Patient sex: F
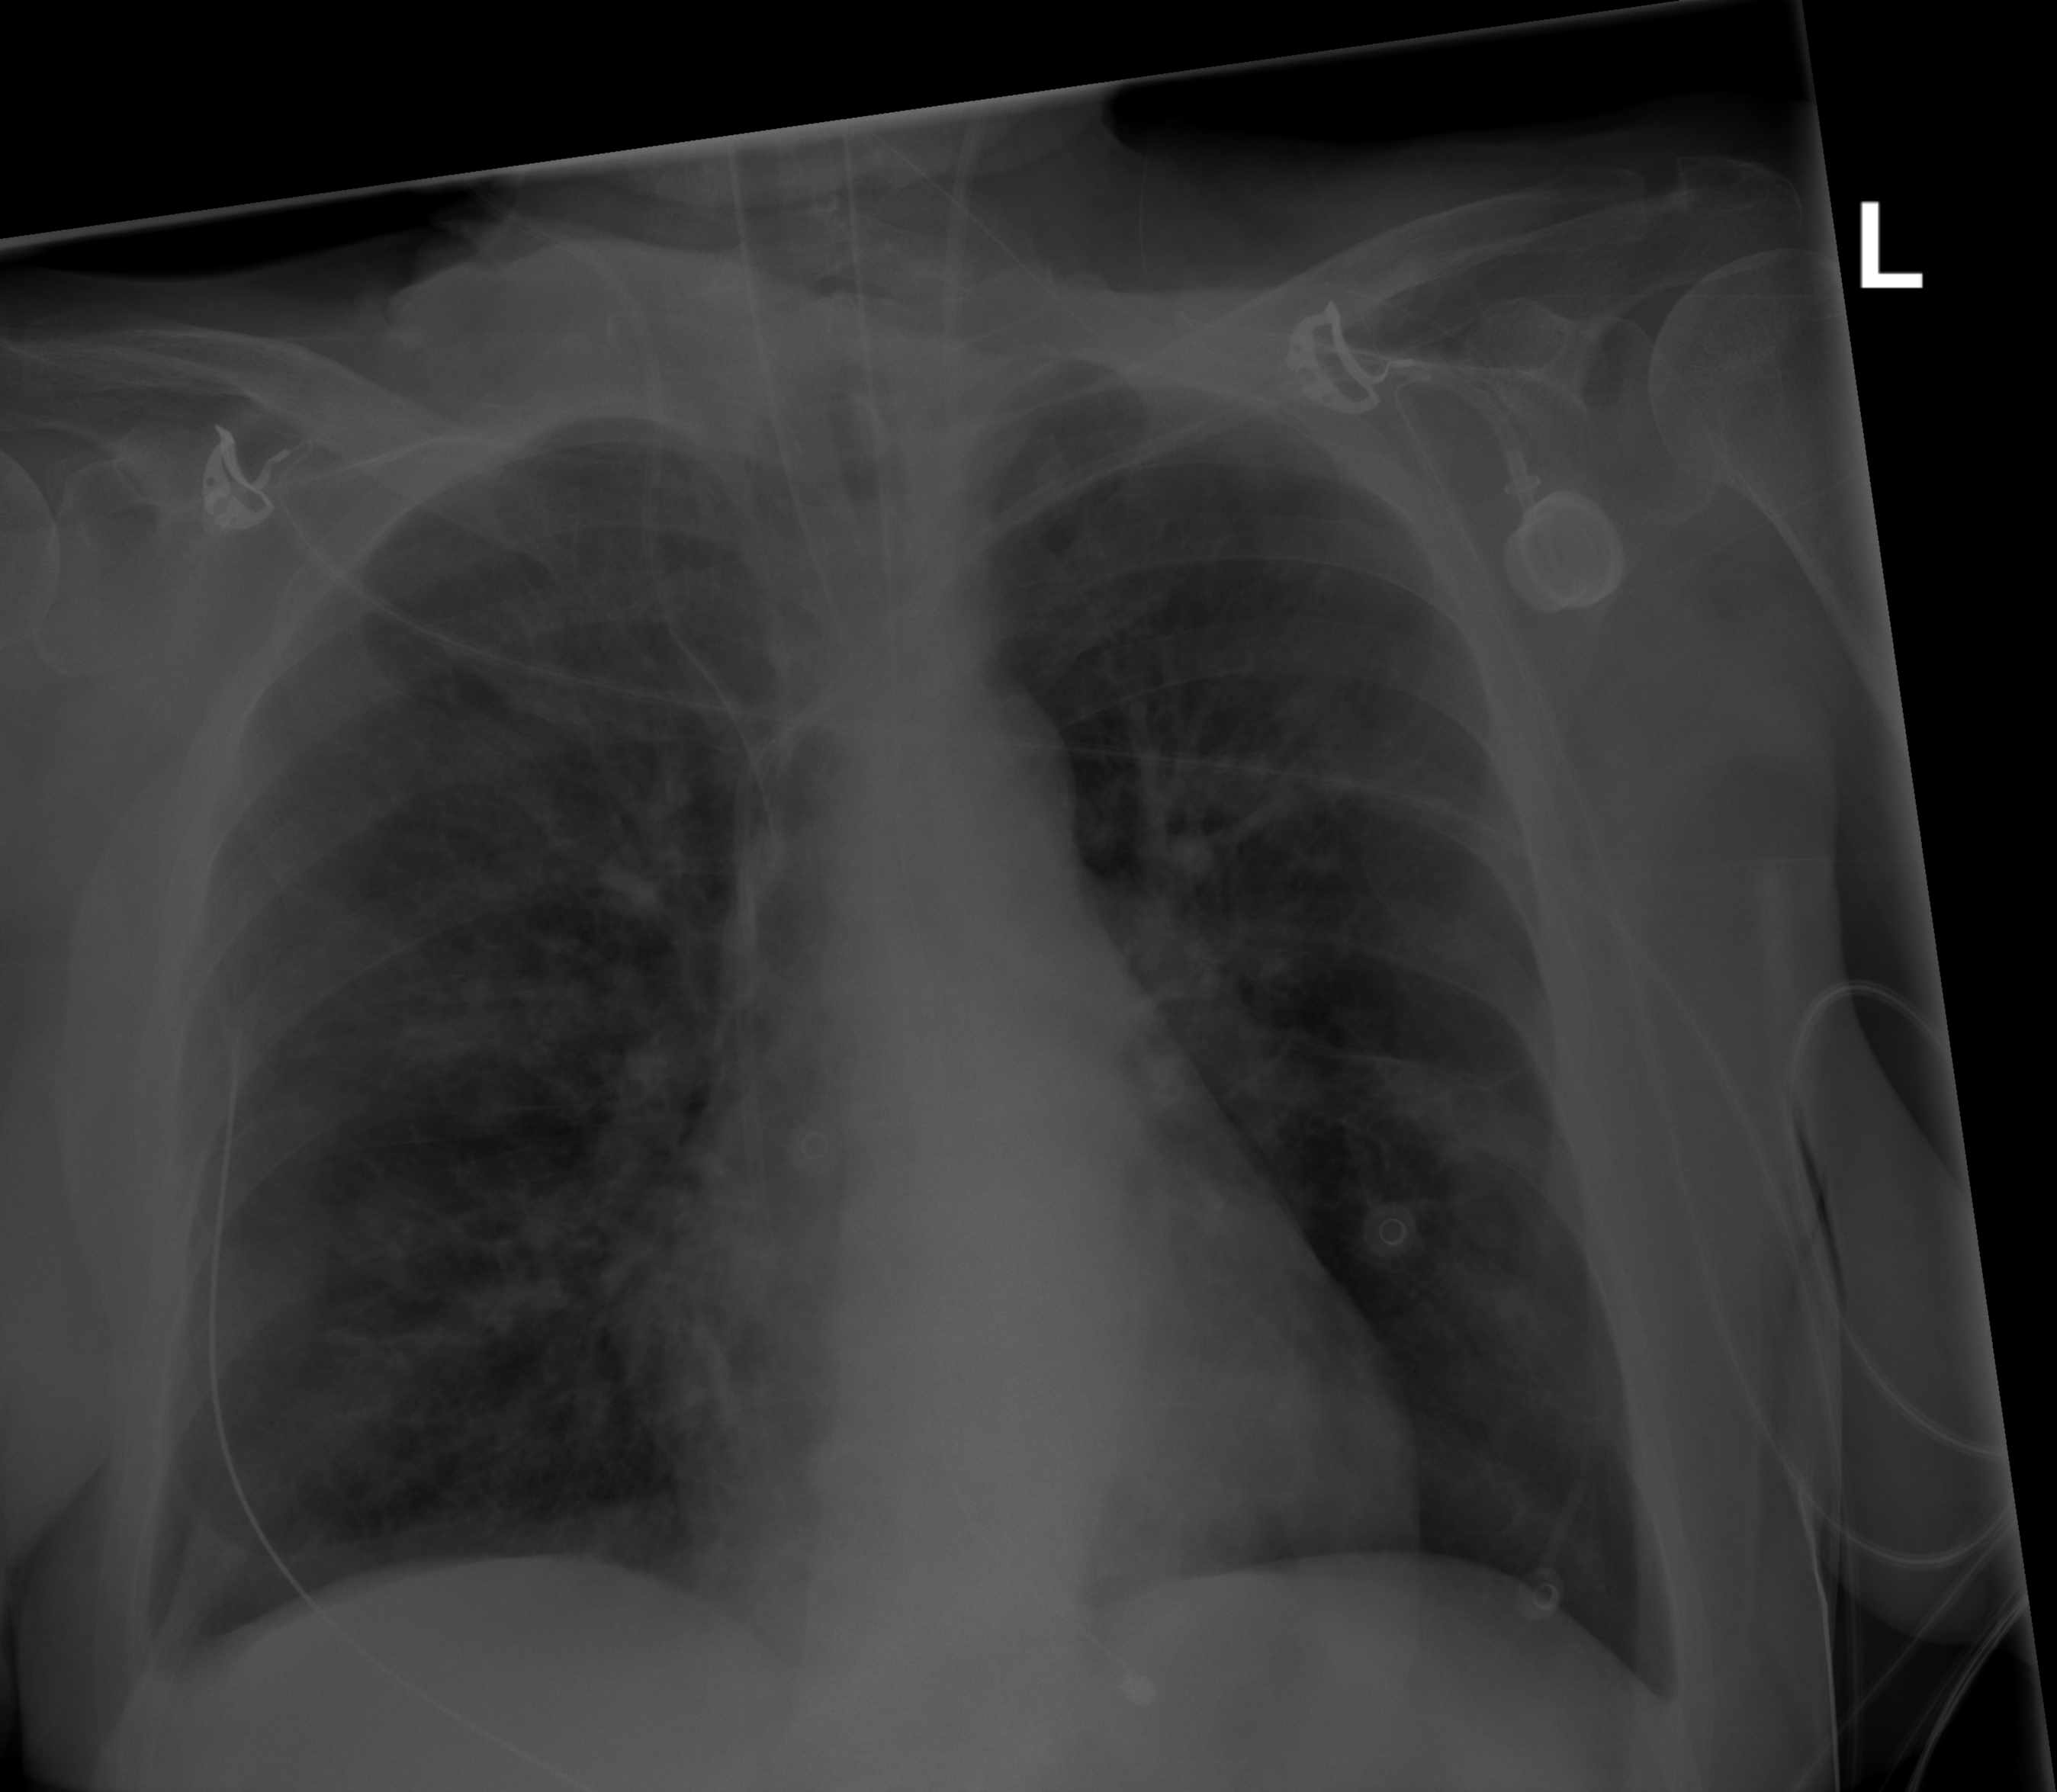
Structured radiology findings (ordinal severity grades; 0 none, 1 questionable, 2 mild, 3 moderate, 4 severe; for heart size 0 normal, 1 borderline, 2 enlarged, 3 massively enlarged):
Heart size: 0
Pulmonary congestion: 2
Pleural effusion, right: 0
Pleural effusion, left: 0
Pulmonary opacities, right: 2
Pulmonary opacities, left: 2
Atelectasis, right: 0
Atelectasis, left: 0